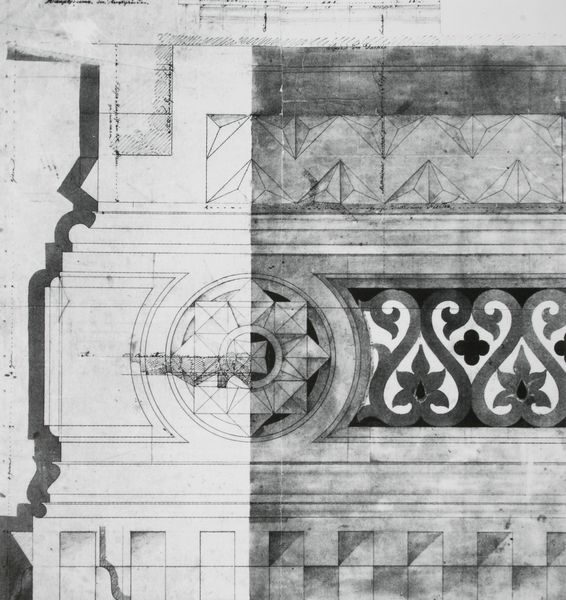
Titel: Wohnhaus Gärtner. Hauptgesims mit Farbangaben
Künstler: Friedrich von Gärtner
Standort: München
Institution: Architekturmuseum der Technischen Universität
Schlagwörter: blätter, schatten, weiß, dreieck, ausschnitt, blume, blumen, grau, licht, profil, schwarz, skizze, zeichnung, gebäude, muster, ornament, wand, architektur, stein, steine, boden, figur, blatt, pflanzen, brunnen, kreis, schrift, ansicht, fußboden, studie, formen, grafik, schattierung, dekoration, detail, symmetrie, ornamente, verzierung, steinmetz, rechtecke, bögen, stern, symmetrisch, form, deko, illustration, schwarzweiß, text, kreise, schlange, bleistift, entwurf, architrav, intarsien, ecken, fries, herzen, geometrisch, gesims, rosette, metamorphose, konstruktion, plan, herz, konsolen, verzeirung, dreiecke, geometrie, quadrat, viereck, vierecke, bau, achteck, grundriss, aufriss, maßstab, arabeske, dreicke, vielecke, perlschnur, schmuckformen, s, zeichnubg